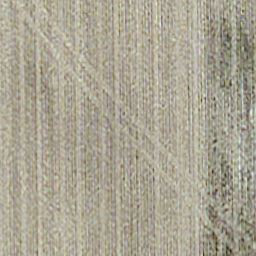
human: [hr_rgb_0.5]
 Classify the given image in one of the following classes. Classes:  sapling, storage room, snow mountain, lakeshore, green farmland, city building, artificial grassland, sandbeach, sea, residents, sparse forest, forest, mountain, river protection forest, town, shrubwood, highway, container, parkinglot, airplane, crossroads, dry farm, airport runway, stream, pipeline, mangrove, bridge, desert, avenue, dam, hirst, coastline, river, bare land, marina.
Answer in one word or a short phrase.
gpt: dry farm